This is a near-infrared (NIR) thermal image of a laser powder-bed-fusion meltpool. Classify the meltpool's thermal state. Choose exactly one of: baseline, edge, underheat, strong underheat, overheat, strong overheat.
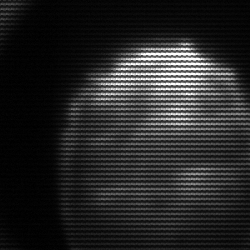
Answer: edge